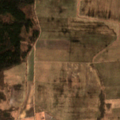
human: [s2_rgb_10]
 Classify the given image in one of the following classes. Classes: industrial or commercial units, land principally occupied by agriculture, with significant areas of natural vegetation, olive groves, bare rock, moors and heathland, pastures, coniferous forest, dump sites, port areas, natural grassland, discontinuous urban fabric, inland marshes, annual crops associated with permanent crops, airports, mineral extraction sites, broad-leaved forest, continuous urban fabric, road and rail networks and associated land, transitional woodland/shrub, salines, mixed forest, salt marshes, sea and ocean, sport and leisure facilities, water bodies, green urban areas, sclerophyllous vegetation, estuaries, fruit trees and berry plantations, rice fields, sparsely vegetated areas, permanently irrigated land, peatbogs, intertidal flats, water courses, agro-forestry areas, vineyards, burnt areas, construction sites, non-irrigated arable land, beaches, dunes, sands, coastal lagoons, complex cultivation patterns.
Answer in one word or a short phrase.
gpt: non-irrigated arable land, broad-leaved forest, coniferous forest